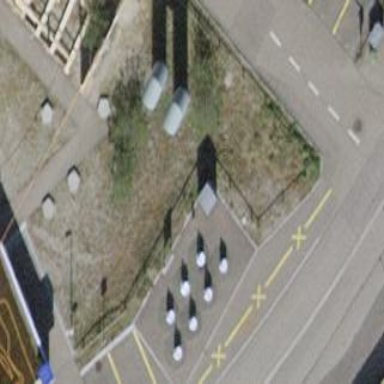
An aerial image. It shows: Recycling container in the area designated for recycling.